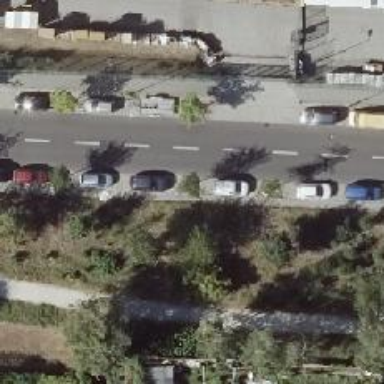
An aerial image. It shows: Avenue lined with trees.